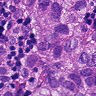
Metastatic tissue present: yes